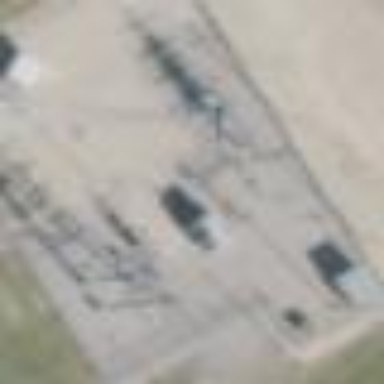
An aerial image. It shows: Distribution level power substation enclosed by fence.